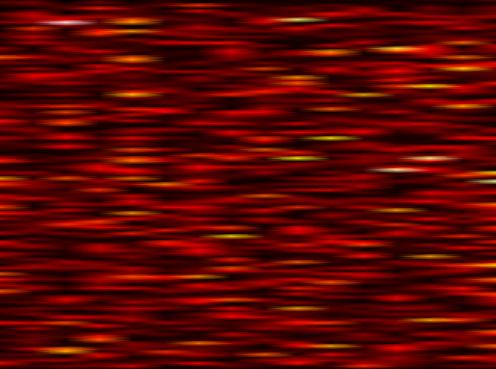
Label: FOFDM